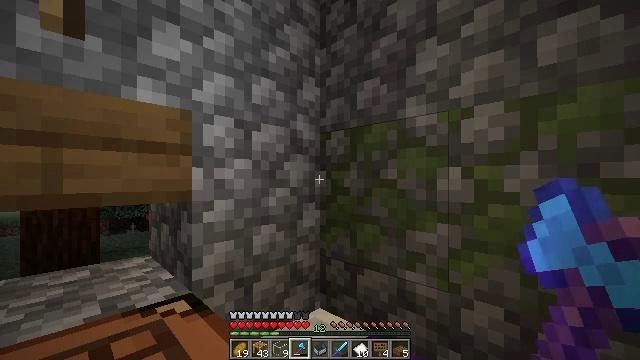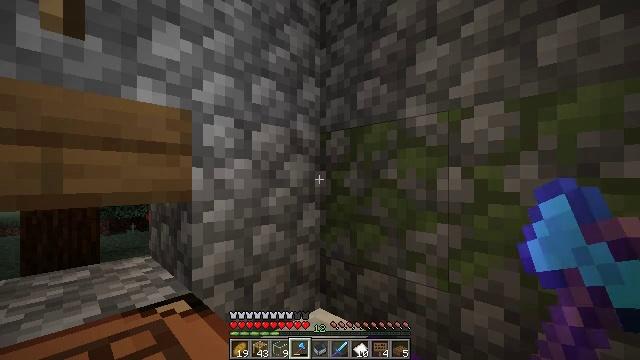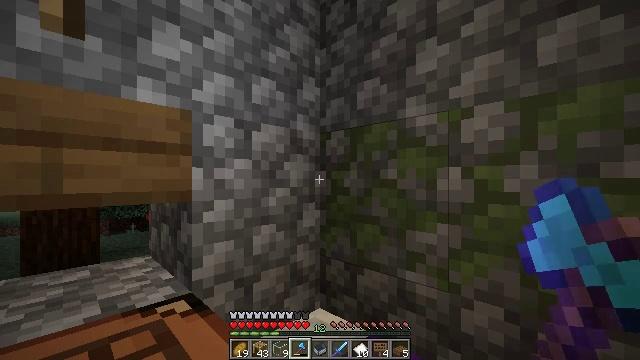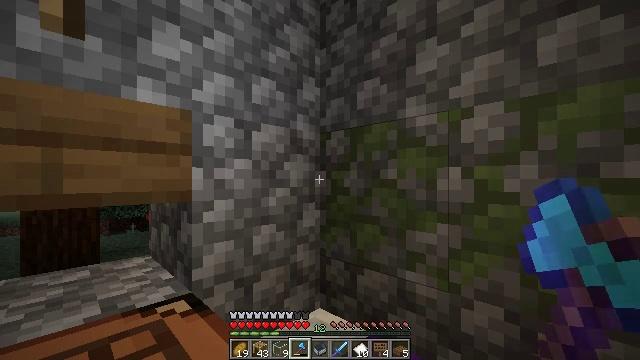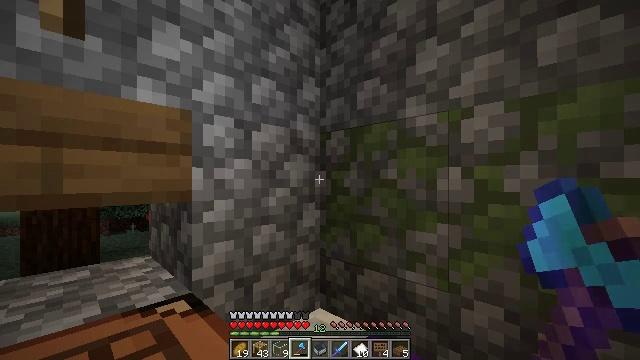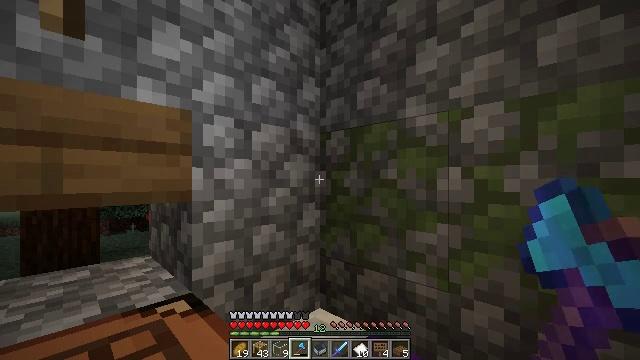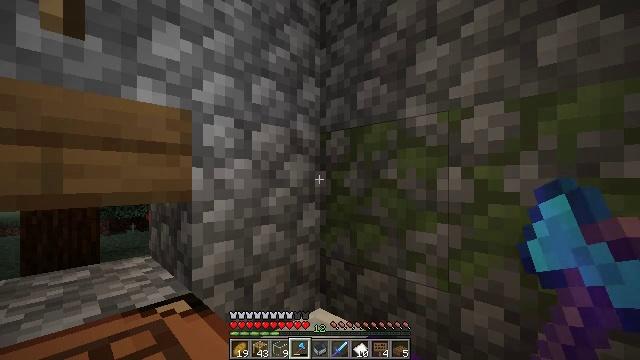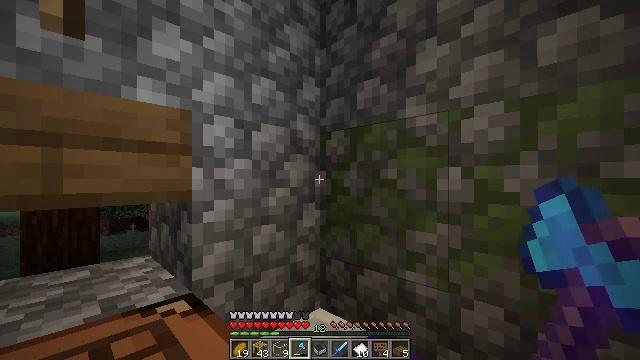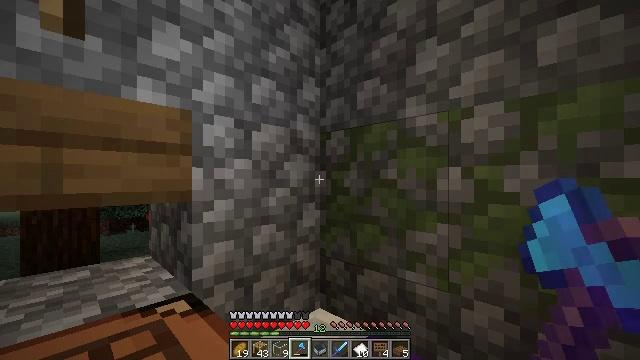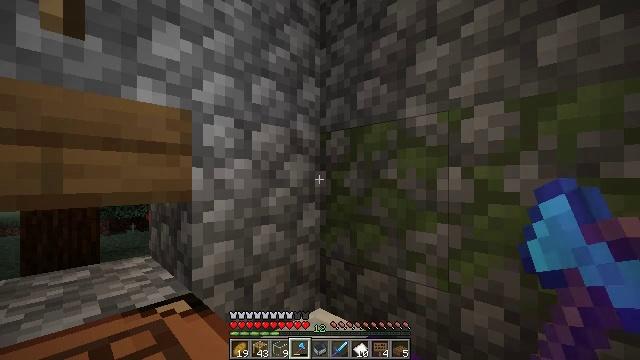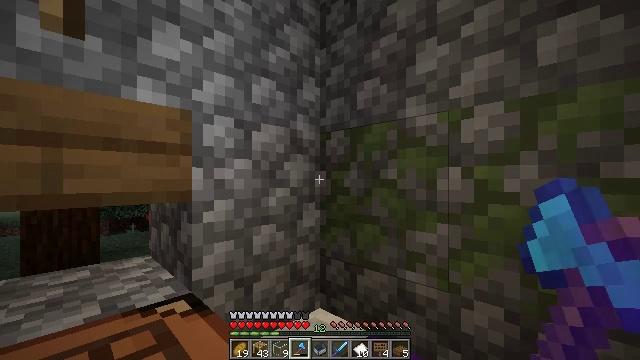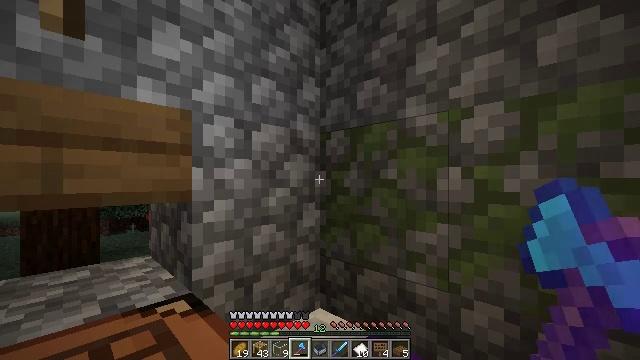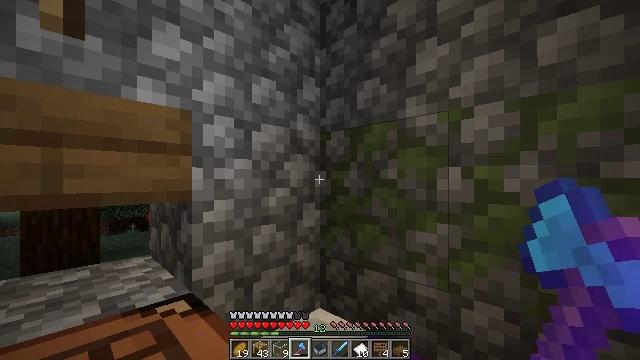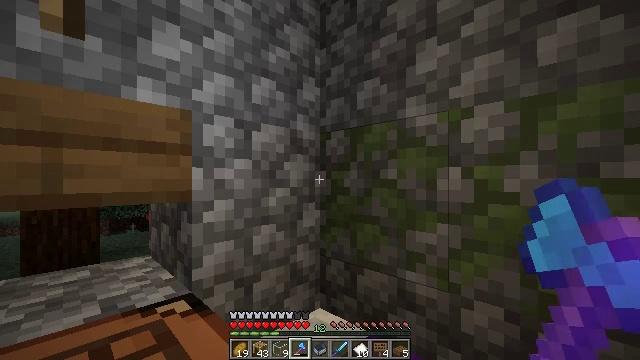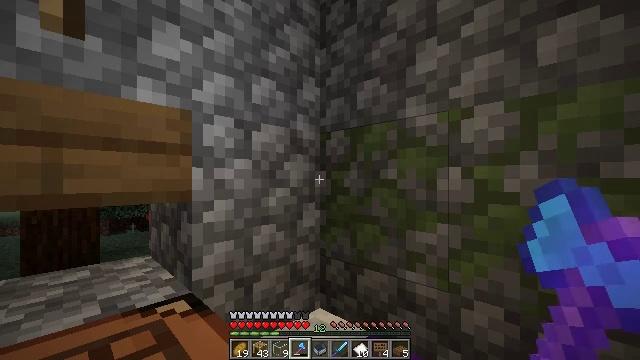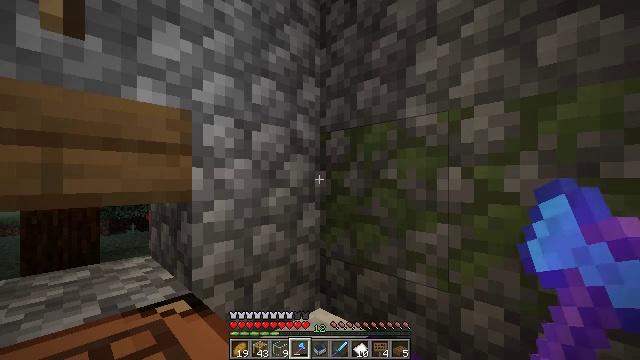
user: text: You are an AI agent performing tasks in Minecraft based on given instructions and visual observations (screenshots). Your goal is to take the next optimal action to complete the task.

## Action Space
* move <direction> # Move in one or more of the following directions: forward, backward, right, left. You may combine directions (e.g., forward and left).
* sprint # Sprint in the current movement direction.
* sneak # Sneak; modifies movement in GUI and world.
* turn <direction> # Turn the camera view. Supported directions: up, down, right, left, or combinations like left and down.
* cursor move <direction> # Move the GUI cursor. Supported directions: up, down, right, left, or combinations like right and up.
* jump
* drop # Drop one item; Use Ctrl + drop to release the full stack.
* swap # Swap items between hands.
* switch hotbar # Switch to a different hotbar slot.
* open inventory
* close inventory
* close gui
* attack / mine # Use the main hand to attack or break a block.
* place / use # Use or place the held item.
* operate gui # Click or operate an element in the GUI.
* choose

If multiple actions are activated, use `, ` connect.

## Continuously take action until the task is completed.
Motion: motion action
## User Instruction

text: Utilize iron ingots to craft iron boots.
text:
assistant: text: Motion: no_op
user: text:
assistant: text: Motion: no_op
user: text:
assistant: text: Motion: no_op
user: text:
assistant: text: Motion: no_op
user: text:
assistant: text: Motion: no_op
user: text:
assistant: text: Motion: no_op
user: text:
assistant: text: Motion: no_op
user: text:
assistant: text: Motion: no_op
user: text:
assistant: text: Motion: no_op
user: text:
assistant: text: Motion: no_op
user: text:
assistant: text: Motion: no_op
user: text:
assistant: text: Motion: no_op
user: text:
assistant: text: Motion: no_op
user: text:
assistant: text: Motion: no_op
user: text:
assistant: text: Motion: no_op
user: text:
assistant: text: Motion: no_op
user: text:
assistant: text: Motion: no_op
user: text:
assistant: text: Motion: no_op
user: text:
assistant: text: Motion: no_op
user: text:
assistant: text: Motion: no_op
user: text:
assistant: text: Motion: no_op
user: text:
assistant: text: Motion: no_op
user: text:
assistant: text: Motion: no_op
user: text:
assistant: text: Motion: no_op
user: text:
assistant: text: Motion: no_op
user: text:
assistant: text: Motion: no_op
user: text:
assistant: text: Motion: no_op
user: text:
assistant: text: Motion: no_op
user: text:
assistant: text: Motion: no_op
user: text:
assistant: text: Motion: no_op